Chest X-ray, AP view. Patient: 63 years old, sex M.
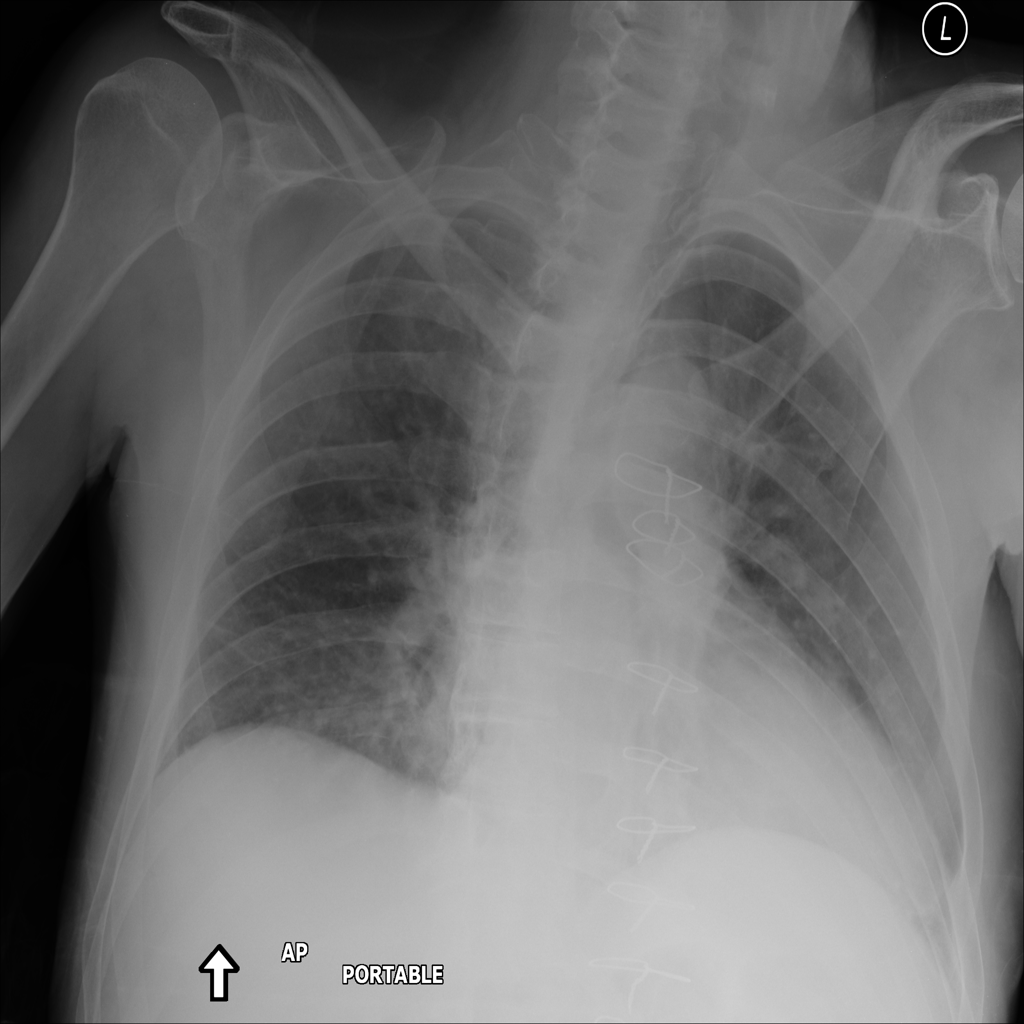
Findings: Atelectasis